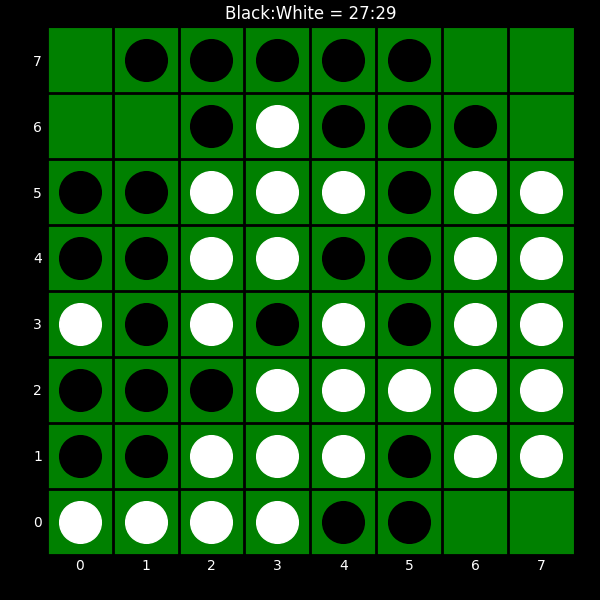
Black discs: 27
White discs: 29